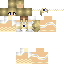
A female human skin with pale skin, wearing blonde long hair dressed in a gold robe top and brown pants, featuring a closed mouth.